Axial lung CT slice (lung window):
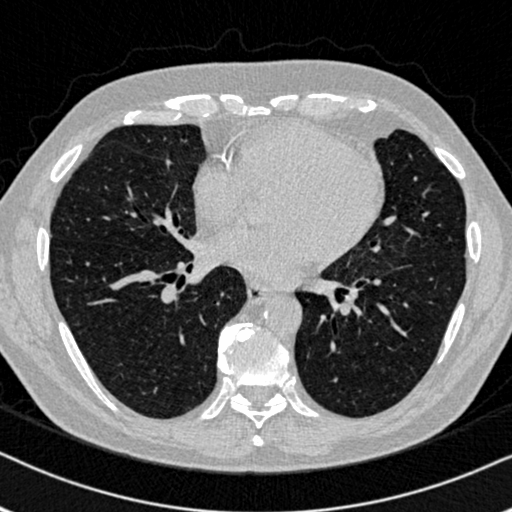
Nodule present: no